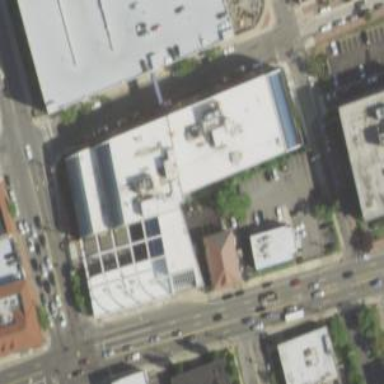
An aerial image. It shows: Building.